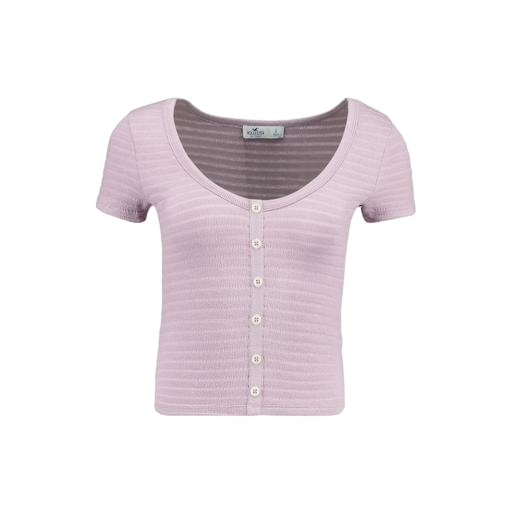
short-sleeve top only macy, button up tee, pink ashby rib tee, white background